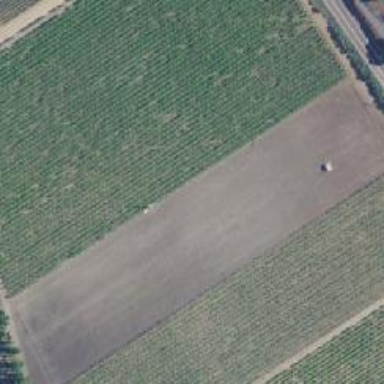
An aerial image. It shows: Vineyard with grape crops.